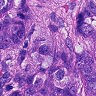
Metastatic tissue present: yes